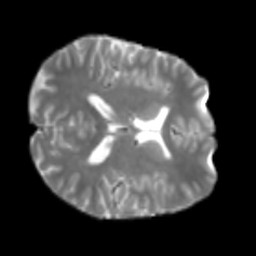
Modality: T2w
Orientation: axial
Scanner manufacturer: siemens
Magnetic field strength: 3 T
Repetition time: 4 s
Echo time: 0.0594 s